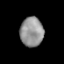
Tissue: prostate
Cell type: Epithelial cells
Senescence score: 0.3222
Nuclear area (px): 672
Mean DAPI intensity: 146.461